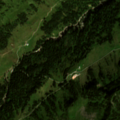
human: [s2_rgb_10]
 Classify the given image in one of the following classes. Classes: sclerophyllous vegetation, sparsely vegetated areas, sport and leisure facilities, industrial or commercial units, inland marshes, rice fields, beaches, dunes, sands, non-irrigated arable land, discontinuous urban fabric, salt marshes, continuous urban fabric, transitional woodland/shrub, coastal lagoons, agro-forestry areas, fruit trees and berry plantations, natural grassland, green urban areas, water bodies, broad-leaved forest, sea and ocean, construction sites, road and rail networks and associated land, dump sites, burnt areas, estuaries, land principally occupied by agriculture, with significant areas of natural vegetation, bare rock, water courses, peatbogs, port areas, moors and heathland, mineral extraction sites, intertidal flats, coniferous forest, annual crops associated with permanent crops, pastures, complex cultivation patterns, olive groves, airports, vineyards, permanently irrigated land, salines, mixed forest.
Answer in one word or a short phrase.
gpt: pastures, coniferous forest, moors and heathland, transitional woodland/shrub